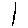
Label: line